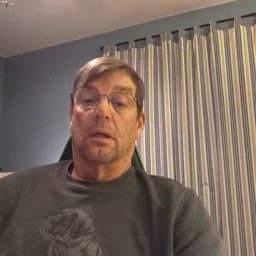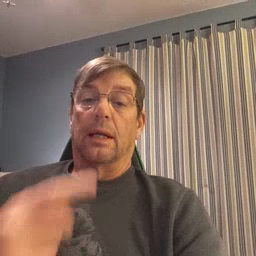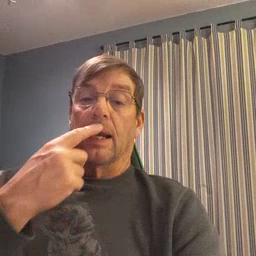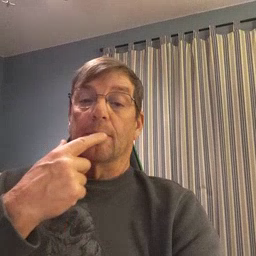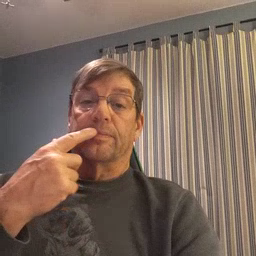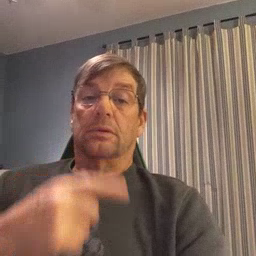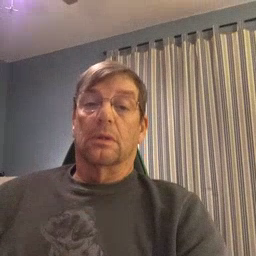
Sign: lips